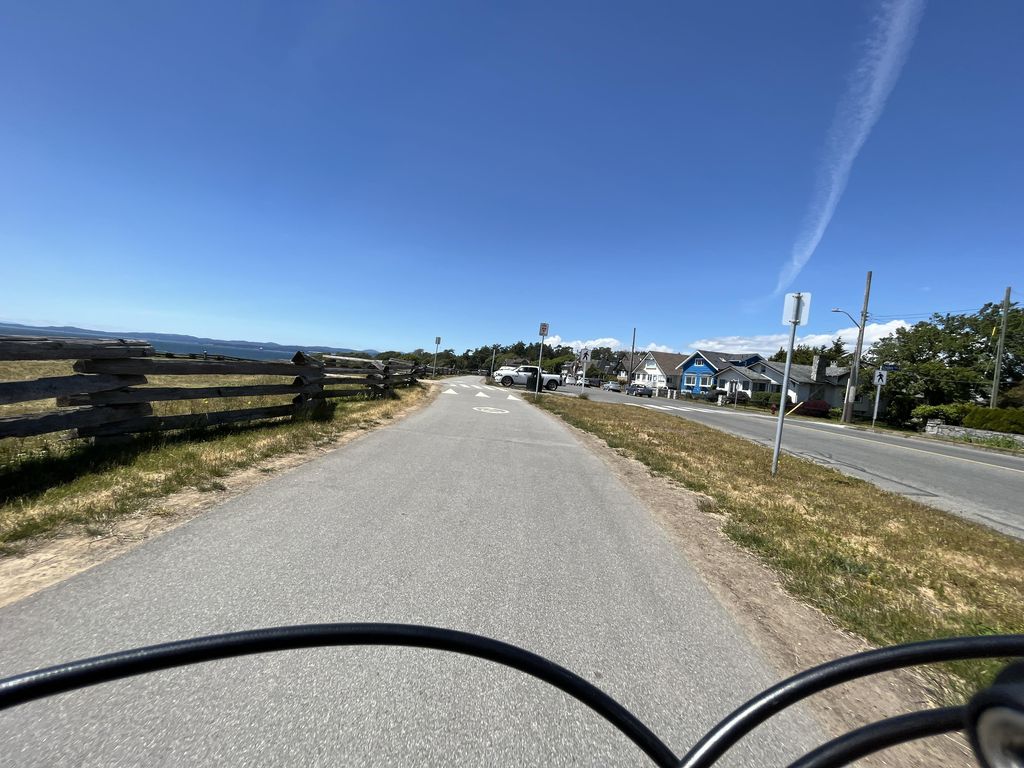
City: victoria